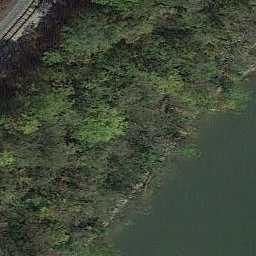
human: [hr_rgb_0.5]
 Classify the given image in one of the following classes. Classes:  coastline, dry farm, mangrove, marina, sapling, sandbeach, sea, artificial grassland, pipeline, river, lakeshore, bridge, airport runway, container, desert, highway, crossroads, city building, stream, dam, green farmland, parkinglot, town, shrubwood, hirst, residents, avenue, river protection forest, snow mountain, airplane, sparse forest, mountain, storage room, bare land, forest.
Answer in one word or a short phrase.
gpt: river protection forest